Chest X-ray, PA view. Patient: 48 years old, sex F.
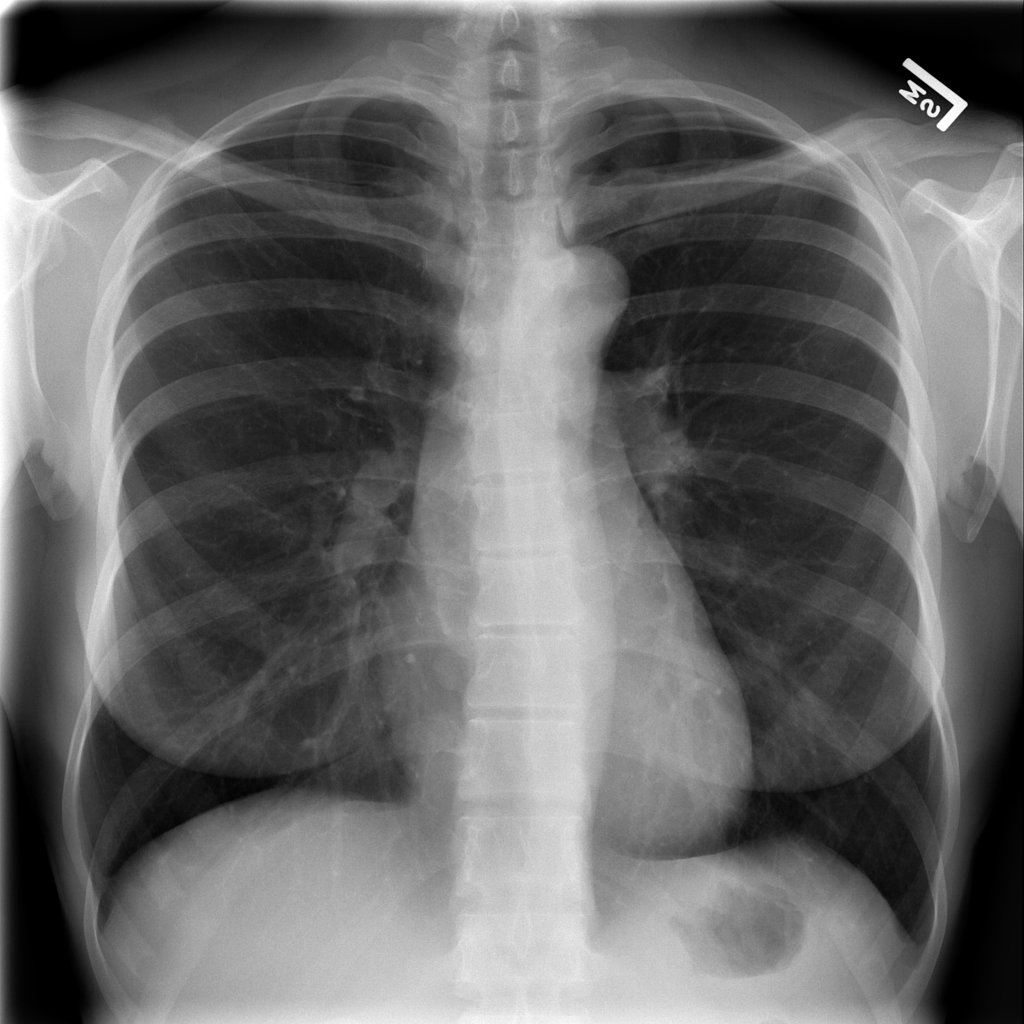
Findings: No Finding